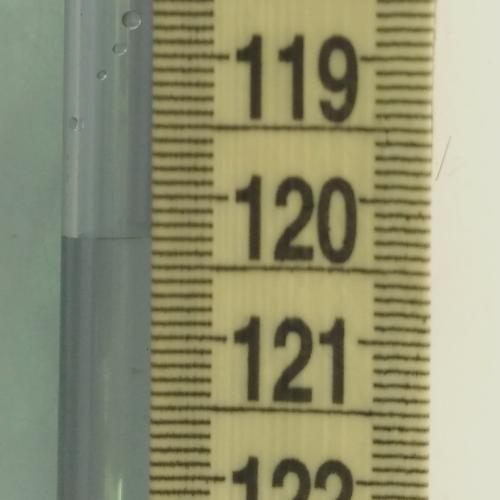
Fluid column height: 120.3 cm